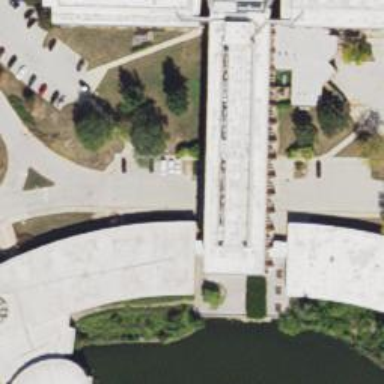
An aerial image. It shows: Office building.